Field crop: maize
Growth stage: 2
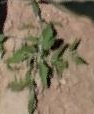
Species: atriplex